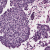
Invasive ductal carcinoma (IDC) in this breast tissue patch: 0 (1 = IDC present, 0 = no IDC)